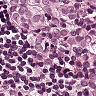
Metastatic tissue present: yes